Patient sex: F
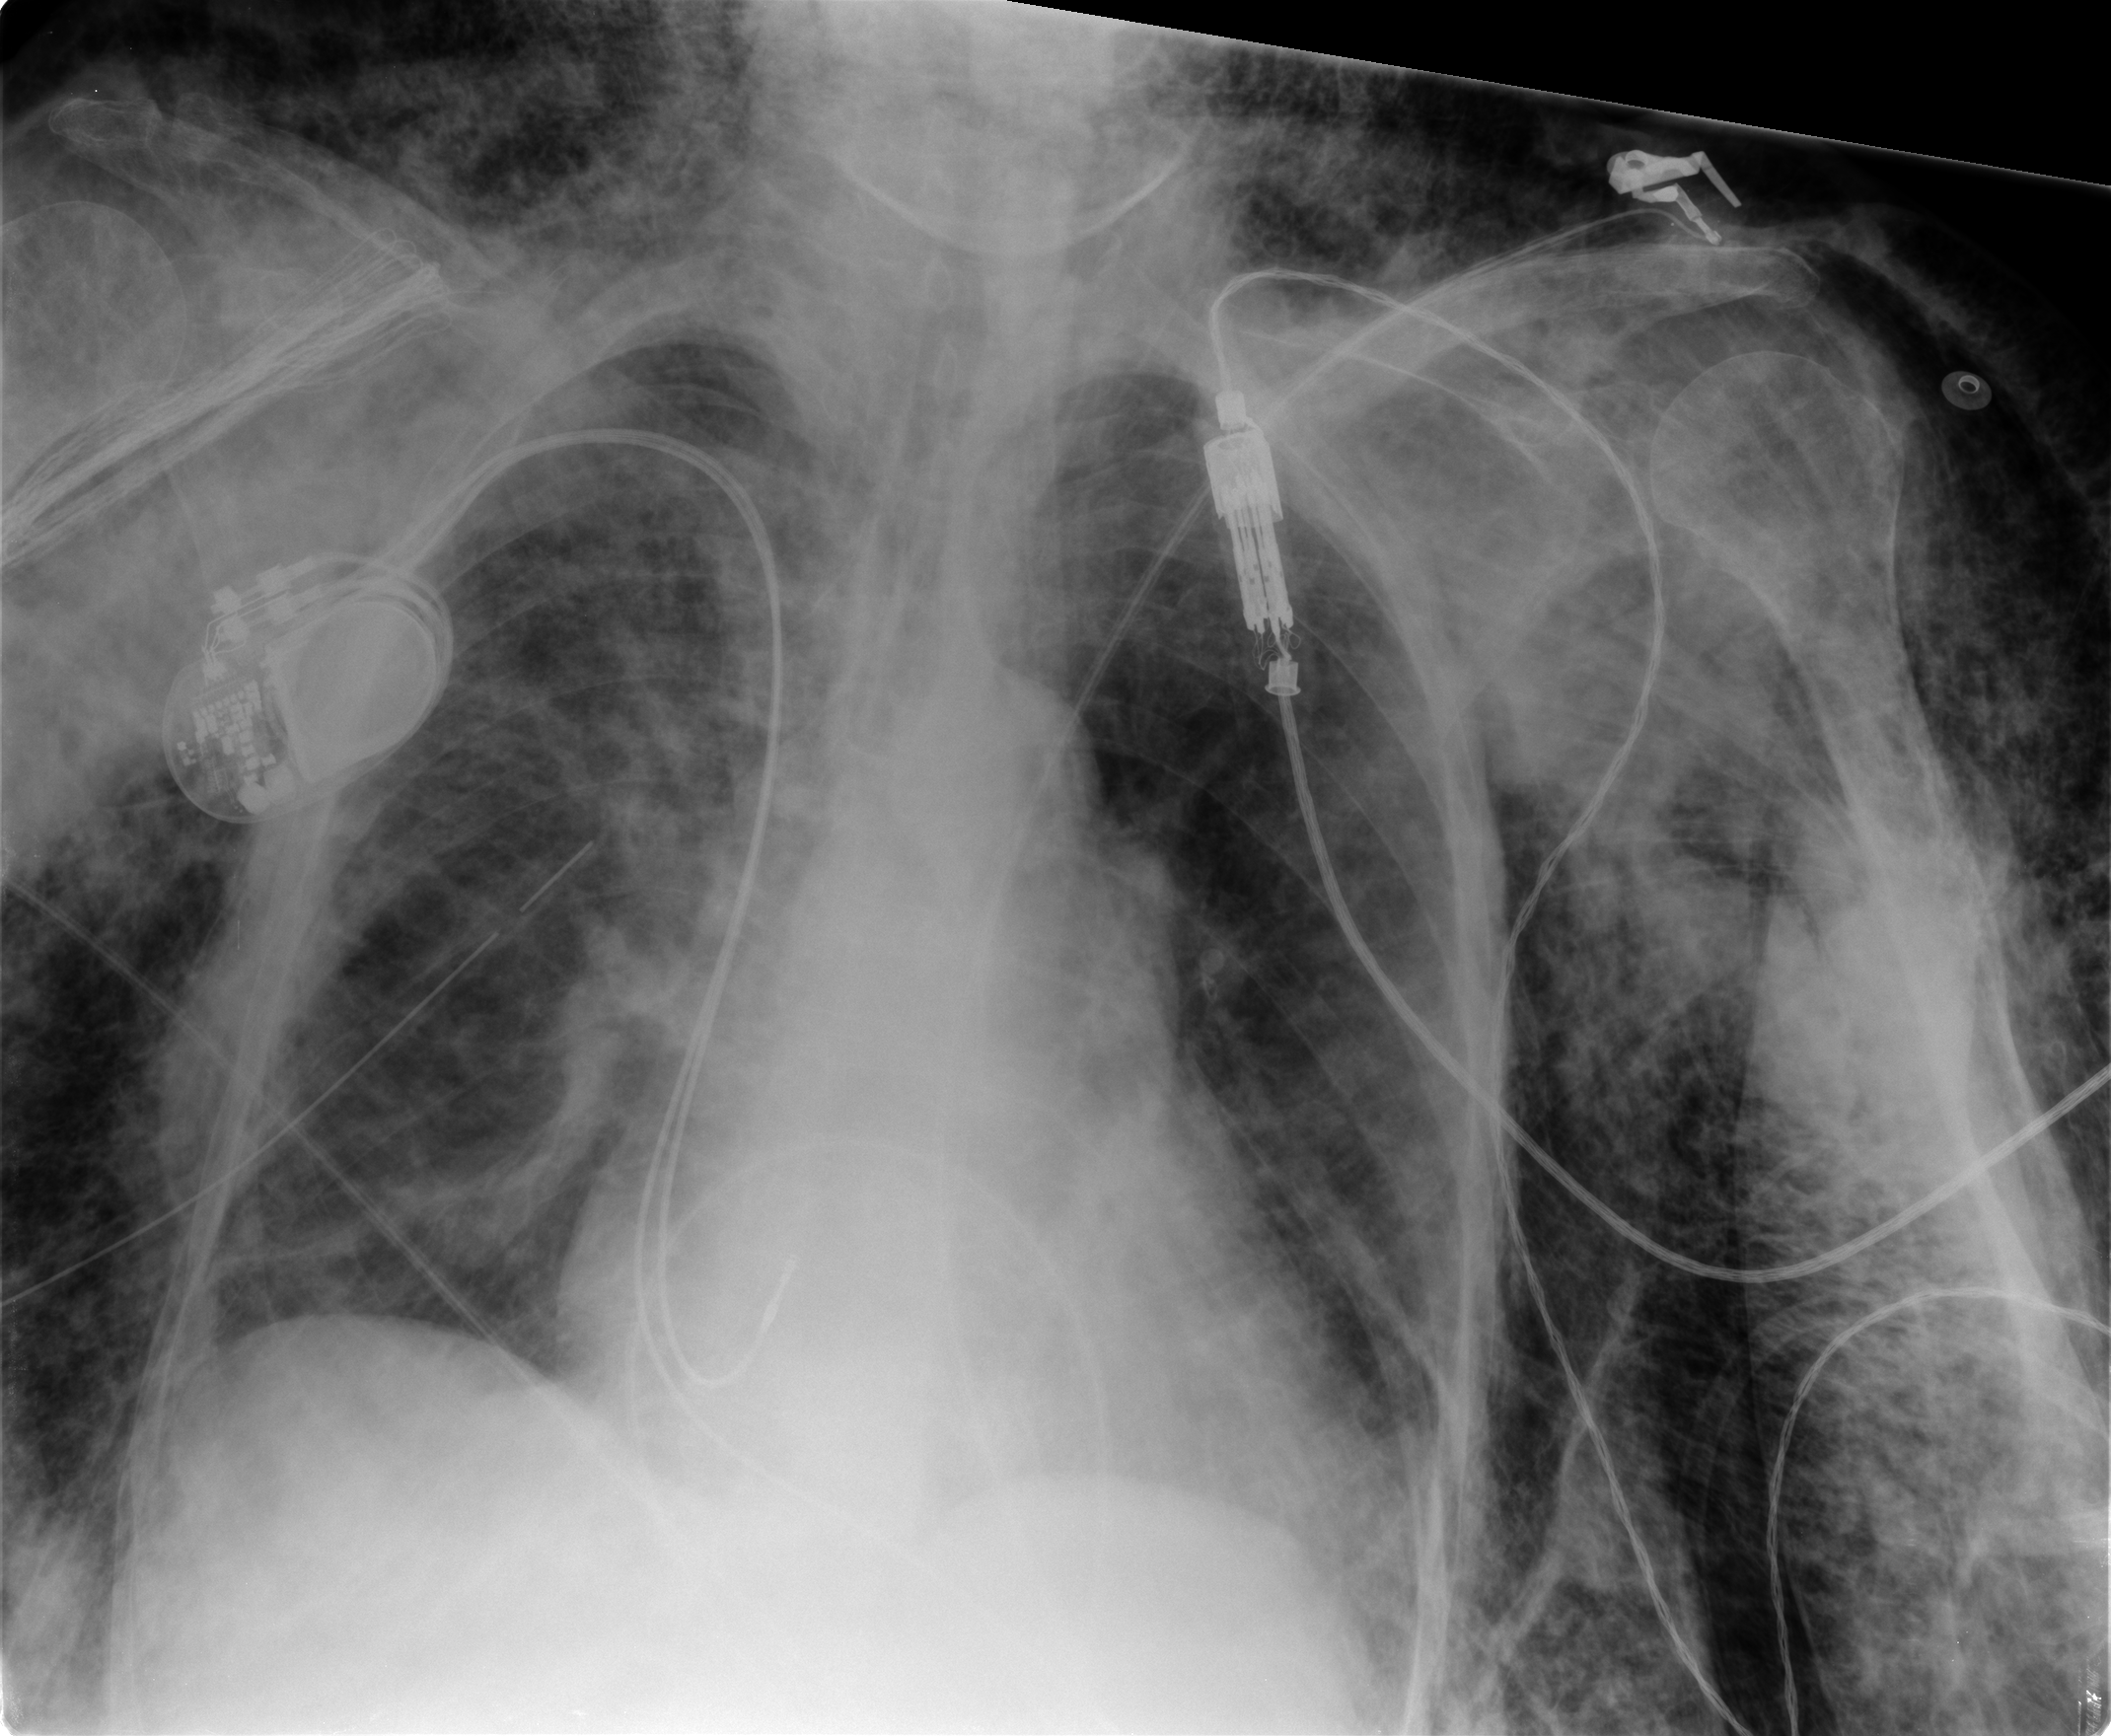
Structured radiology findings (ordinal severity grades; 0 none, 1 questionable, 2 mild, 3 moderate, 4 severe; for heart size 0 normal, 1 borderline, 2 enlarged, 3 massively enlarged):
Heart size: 2
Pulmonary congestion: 0
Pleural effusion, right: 0
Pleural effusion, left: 0
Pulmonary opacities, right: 0
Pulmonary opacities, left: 0
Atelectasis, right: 2
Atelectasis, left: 2